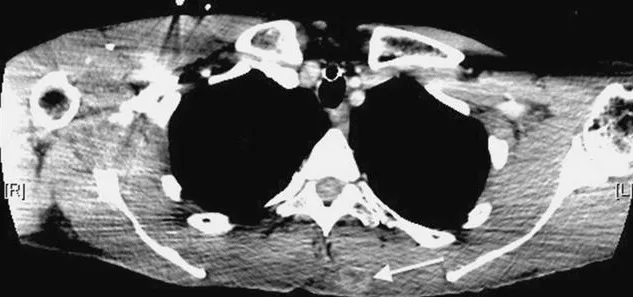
Axial thorax CT post contrast image showing an ill-defined soft tissue mass (arrow) superficially located in the left trapezius muscle with peripheral enhancement and low signal in the centre.
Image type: radiology (ct)